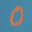
Label: 0